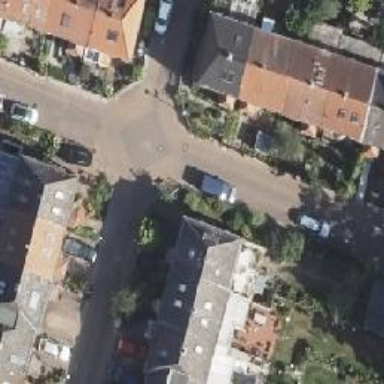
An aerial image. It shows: Living street.